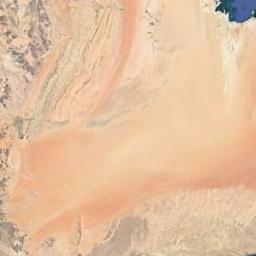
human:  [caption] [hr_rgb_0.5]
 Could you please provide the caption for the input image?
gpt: There are deep ravines in this desert .

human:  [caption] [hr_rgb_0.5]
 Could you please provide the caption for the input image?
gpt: The white desert is next to a lake .

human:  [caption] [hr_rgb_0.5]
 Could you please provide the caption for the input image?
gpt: It is a large piece of yellow desert with the brown bare land beside the lake .

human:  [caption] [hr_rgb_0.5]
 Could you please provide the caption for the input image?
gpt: The desert with orange sand is surrounded by some mountains and a lake .

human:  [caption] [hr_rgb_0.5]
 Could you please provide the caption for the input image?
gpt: A yellow desert covered with bare land beside a blue lake .